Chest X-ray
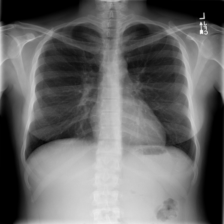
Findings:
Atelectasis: negative
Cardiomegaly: negative
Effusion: negative
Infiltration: negative
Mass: negative
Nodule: negative
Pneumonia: negative
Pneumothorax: negative
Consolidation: negative
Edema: negative
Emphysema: negative
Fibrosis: negative
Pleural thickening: negative
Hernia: negative